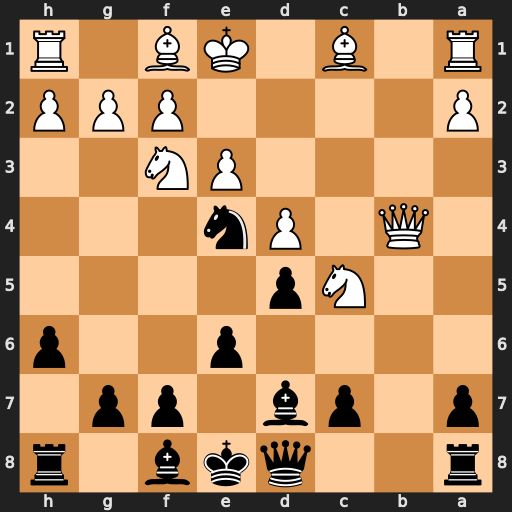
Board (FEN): r2qkb1r/p1pb1pp1/4p2p/2Np4/1Q1Pn3/4PN2/P4PPP/R1B1KB1R
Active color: b
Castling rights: KQkq
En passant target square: -
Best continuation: Rb8 Qa5 Bxc5